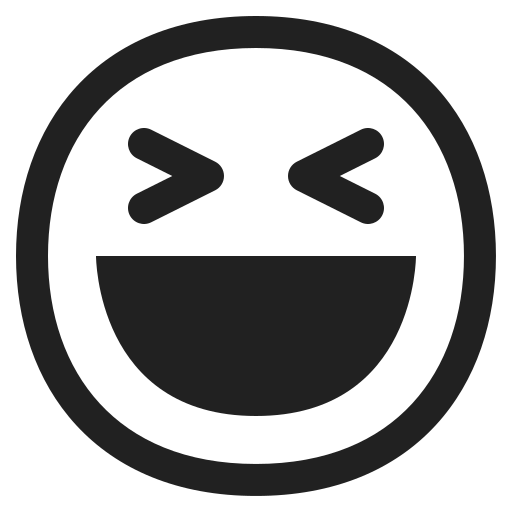
grinning squinting face high contrast